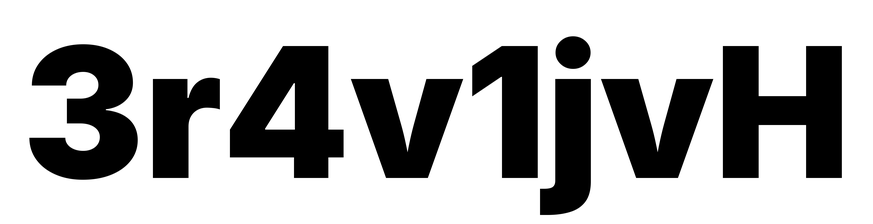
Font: Inter_Black